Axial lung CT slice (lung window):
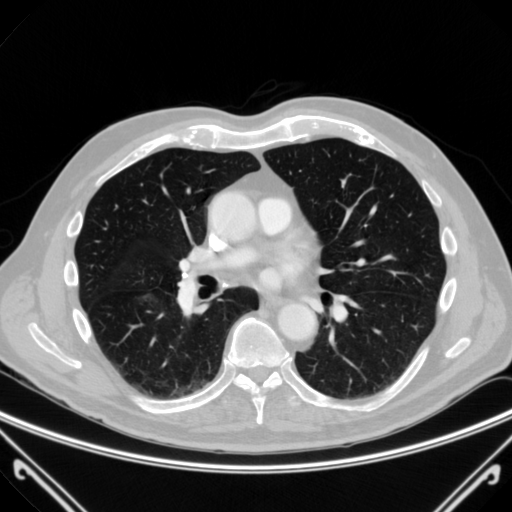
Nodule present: no